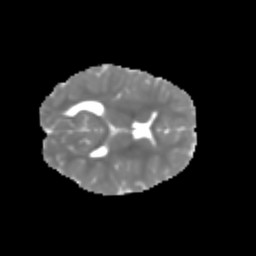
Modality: MD
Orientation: axial
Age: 7
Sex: female
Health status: healthy